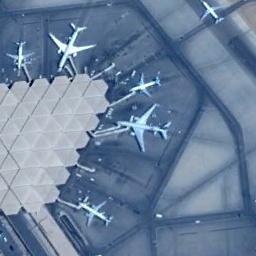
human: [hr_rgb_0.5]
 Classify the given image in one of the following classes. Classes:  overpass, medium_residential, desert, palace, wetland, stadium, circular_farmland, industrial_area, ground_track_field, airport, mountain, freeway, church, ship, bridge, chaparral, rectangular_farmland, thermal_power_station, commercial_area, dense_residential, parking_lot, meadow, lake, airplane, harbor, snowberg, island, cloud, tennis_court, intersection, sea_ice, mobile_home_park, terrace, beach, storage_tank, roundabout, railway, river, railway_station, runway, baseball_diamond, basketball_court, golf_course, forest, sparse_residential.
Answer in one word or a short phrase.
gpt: airplane